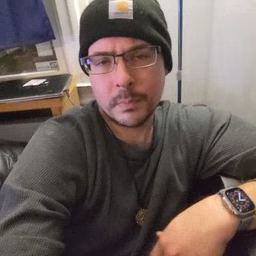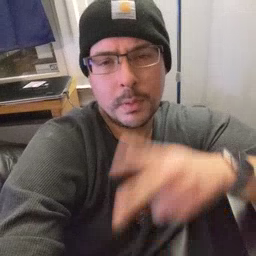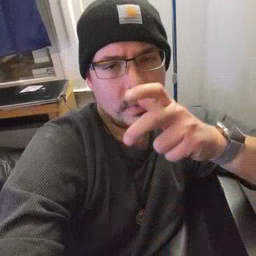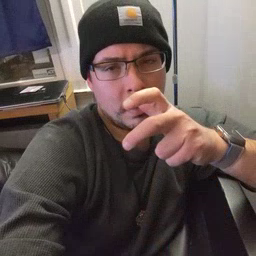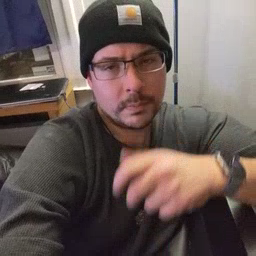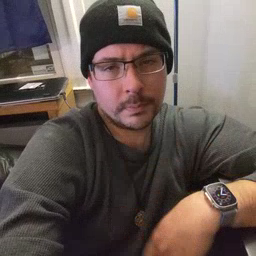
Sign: bug